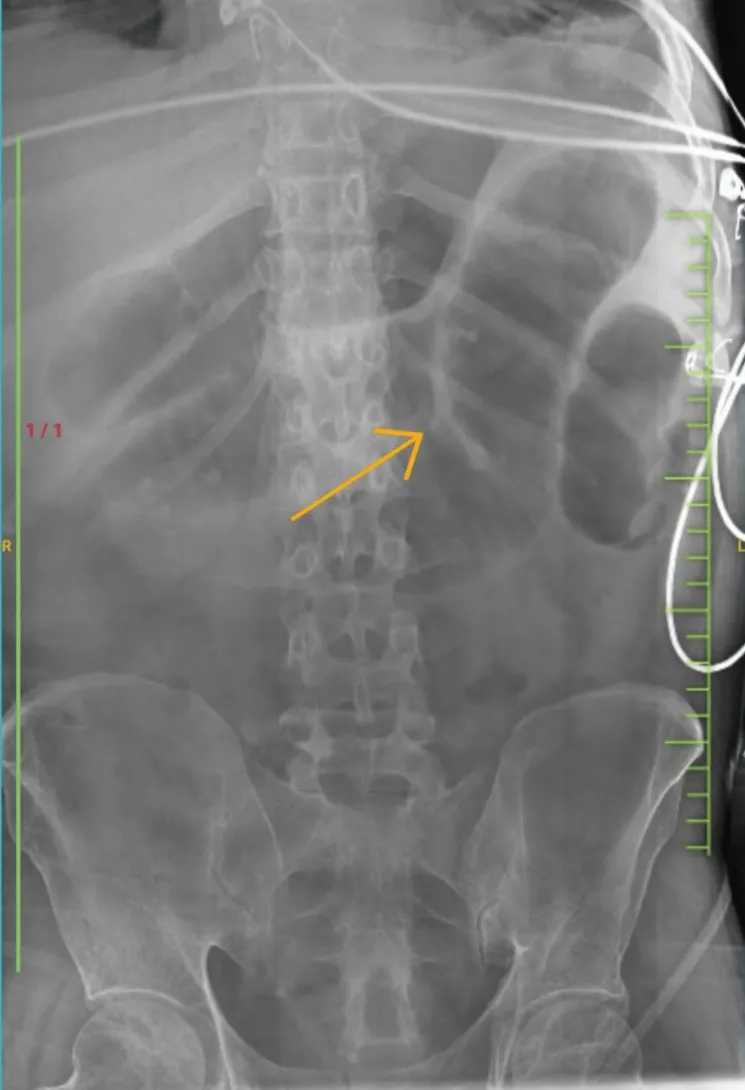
Abdominal radiograph showing a dilated bowel segment suggestive of toxic megacolon, a sequelae of pseudomembranous colitis due to Clostridium infection. The arrow indicates a dilated bowel segment with a 6.2 cm diameter.
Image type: radiology (x_ray)